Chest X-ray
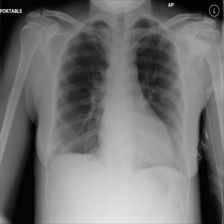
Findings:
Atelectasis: negative
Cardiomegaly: negative
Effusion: negative
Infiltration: negative
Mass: negative
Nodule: negative
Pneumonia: negative
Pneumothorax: negative
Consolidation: negative
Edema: negative
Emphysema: negative
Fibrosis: negative
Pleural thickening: negative
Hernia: negative